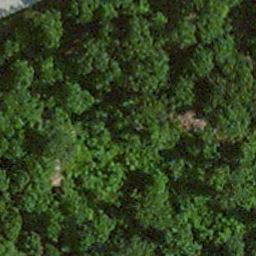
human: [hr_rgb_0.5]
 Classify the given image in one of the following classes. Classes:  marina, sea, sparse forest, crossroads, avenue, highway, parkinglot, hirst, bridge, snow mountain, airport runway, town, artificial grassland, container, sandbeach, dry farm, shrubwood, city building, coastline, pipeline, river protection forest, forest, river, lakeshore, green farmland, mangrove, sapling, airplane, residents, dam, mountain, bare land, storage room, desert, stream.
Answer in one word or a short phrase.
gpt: forest